Interaction volume radius: 10 \u00c5
Interaction volume height: 15 \u00c5
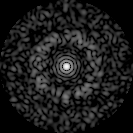
Disorder parameter: 0.8364